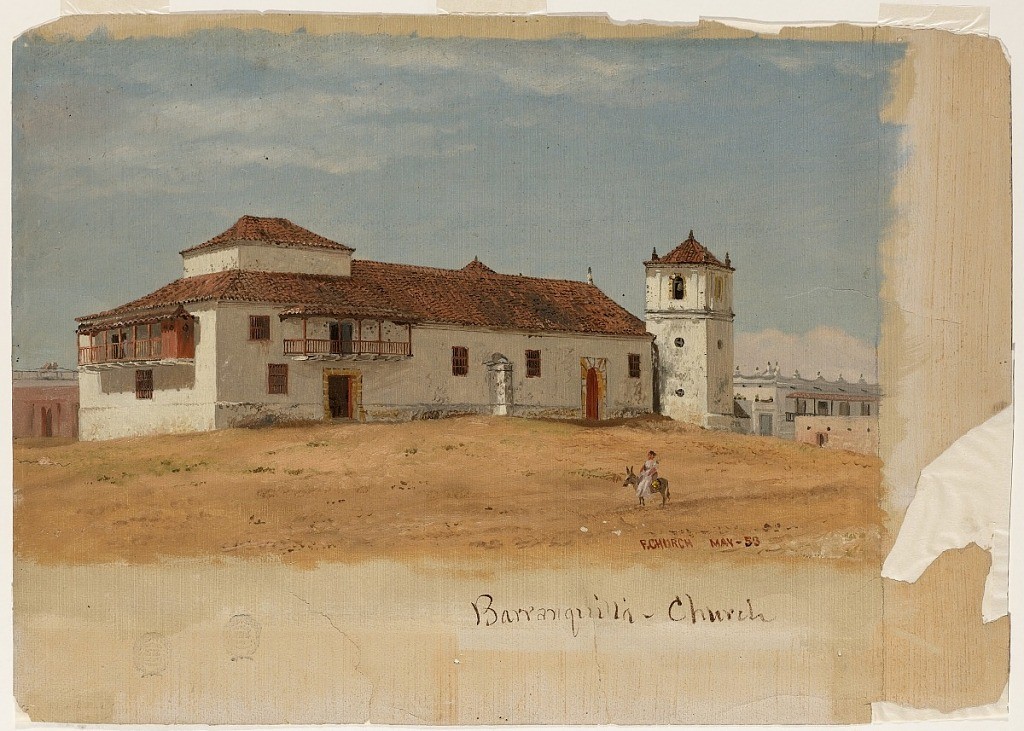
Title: Church in Barranquilla, Colombia
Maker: Frederic Edwin Church, American, 1826–1900
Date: May 2, 1853
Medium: Oil and graphite on brown paperboard
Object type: Drawing
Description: Architecture sketch of a two story church in Barranquilla, Colombia. A figure rides on a donkey at lower right while the remainder of the space is grassy and rocky terrain. Dominating the composition at center, the Church is viewed obliquely from the rear and is made up of white stucco walls and red terra-cotta roof tiles. Two second story balconies are visible at its rear, while two square bell towers are shown flanking its facade--the top of the furthest tower peeks just above the church's roof at center. Other buildings are visible in the background at left and right. Above, light and puffy clouds hang in an otherwise clear and blue sky.